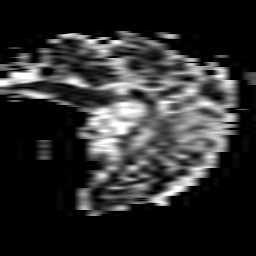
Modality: ADC
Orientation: sagittal
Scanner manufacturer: philips
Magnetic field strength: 1.5 T
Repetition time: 4.8 s
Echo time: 0.07764 s